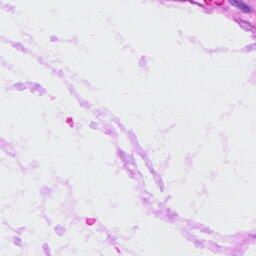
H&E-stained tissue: Ovarian